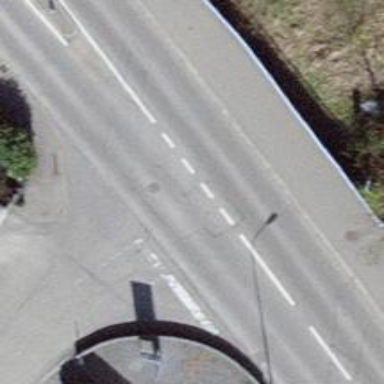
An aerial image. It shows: Footway with asphalt surface and crossing.